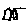
Label: house